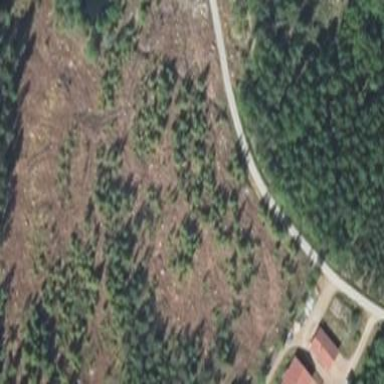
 likely man-made clearing in the landscape."